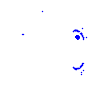
Particle: pion